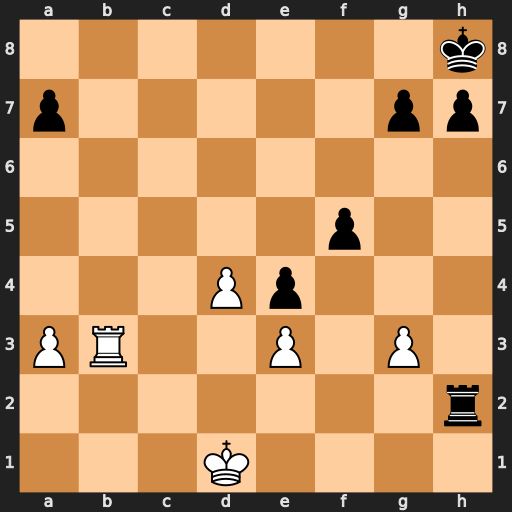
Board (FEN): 7k/p5pp/8/5p2/3Pp3/PR2P1P1/7r/3K4
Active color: w
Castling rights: -
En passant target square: -
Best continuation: Rb8#